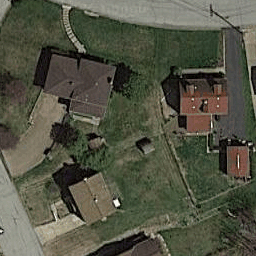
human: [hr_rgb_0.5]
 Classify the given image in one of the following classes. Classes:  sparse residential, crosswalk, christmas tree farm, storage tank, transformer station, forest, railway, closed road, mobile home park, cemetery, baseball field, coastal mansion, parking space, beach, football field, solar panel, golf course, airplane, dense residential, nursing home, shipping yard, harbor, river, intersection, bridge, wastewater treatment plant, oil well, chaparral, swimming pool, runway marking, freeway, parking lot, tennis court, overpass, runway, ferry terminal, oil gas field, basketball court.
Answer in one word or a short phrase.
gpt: sparse residential